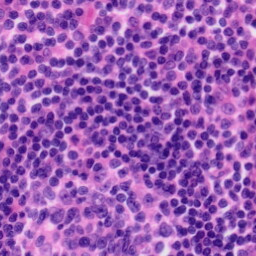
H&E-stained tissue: Tonsil